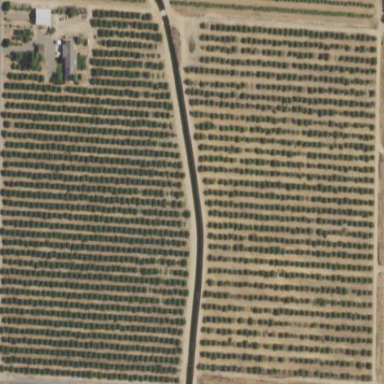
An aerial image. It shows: Orchard filled with plum trees.